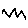
Label: zigzag